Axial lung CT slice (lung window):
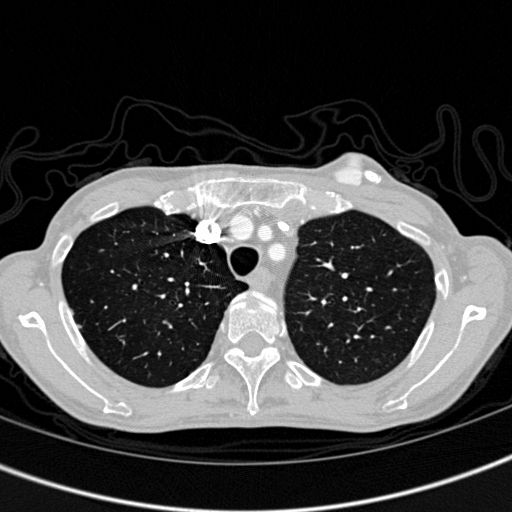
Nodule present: no